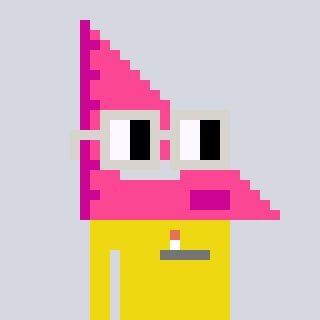
a pixel art character with square light gray glasses, a squadron ruler-shaped head and a yellow-colored body on a cool background